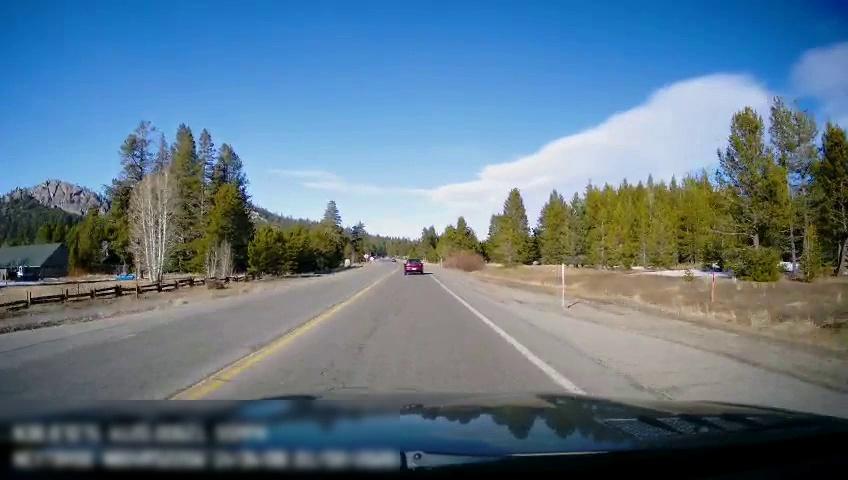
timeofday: Day
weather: Sunny
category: Drivable Space
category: Vehicles | Car
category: Lanes | Current Lane
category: Lanes | Current Lane